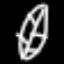
Label: leaf